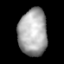
Tissue: lung
Cell type: Epithelial cells
Senescence score: 0.1585
Nuclear area (px): 1312
Mean DAPI intensity: 168.694